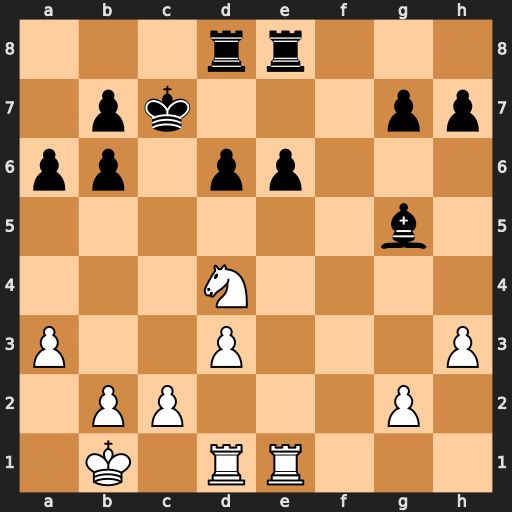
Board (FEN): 3rr3/1pk3pp/pp1pp3/6b1/3N4/P2P3P/1PP3P1/1K1RR3
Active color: w
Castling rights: -
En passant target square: -
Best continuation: Nxe6+ Rxe6 Rxe6